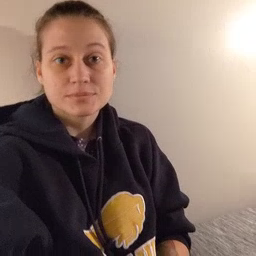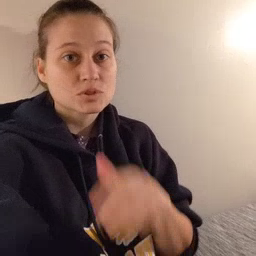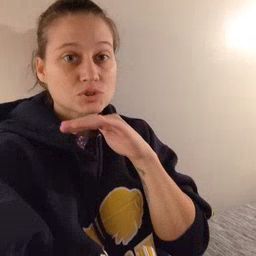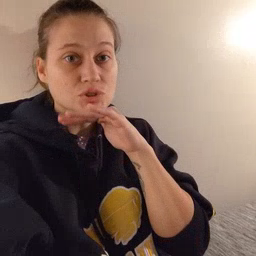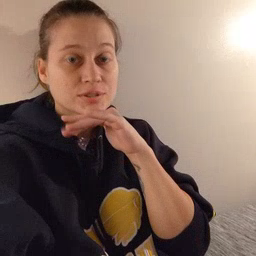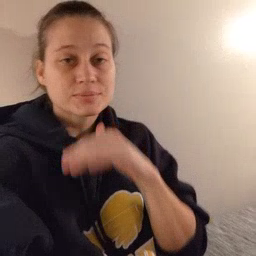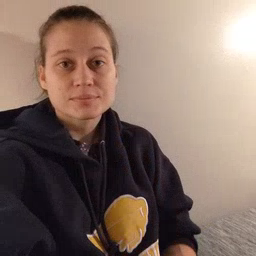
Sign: dirty